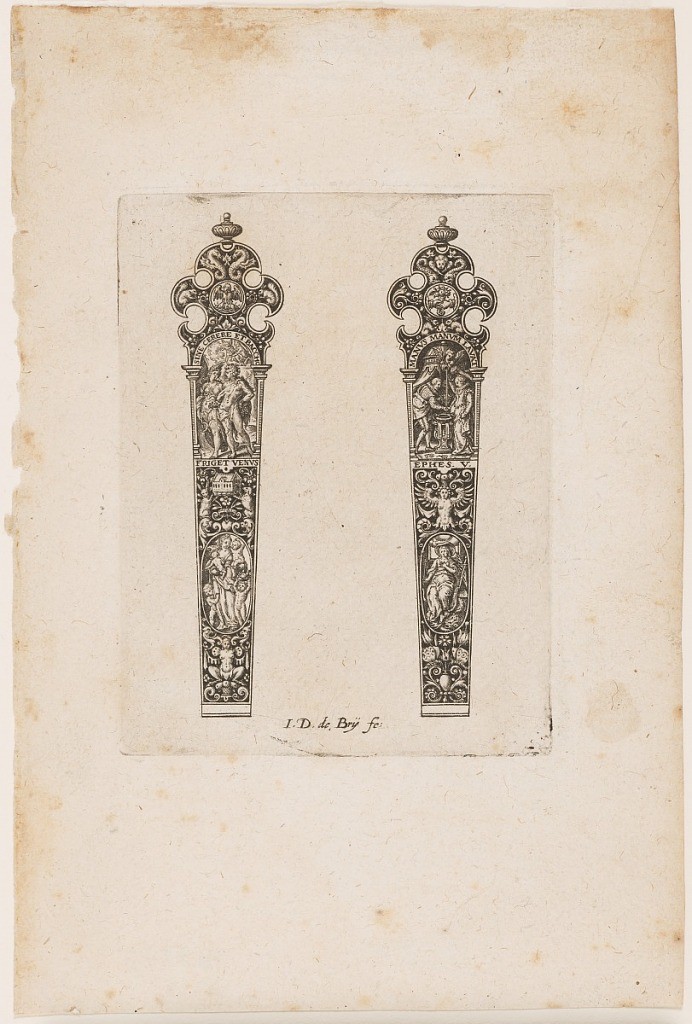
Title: Designs for Two Knife Handles
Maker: Johann Theodor de Bry, German, 1561 - 1623
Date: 16th century
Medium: Engraving on paper
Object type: Print
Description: Two knife handles with classical and figural motifs terminating in a pierced top